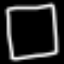
Label: square